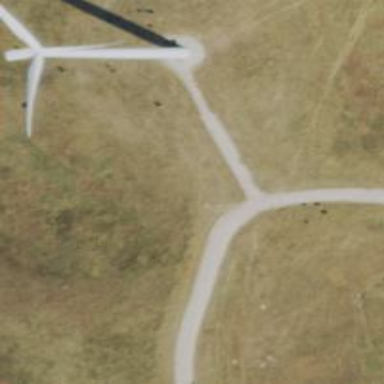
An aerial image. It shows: Road specifically designated for service vehicles within wind farm.